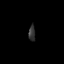
Tissue: skin
Cell type: Epithelial cells
Senescence score: 0.928
Nuclear area (px): 104
Mean DAPI intensity: 51.173